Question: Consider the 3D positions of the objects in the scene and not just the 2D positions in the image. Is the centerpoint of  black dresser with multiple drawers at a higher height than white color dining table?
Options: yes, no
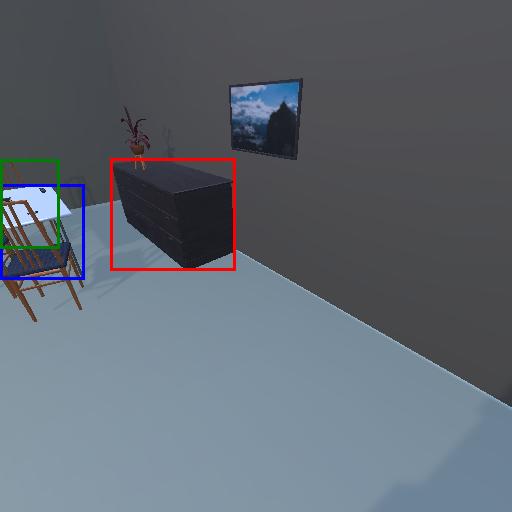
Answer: yes